Question: Assuming that there's value in all of the textfields and comboboxes. I want that when i click the edit button, there will be a pop up window that will require the users password before enabling the text fields.. is it possible? if yes? what's the code/syntax. Thanks in advance!

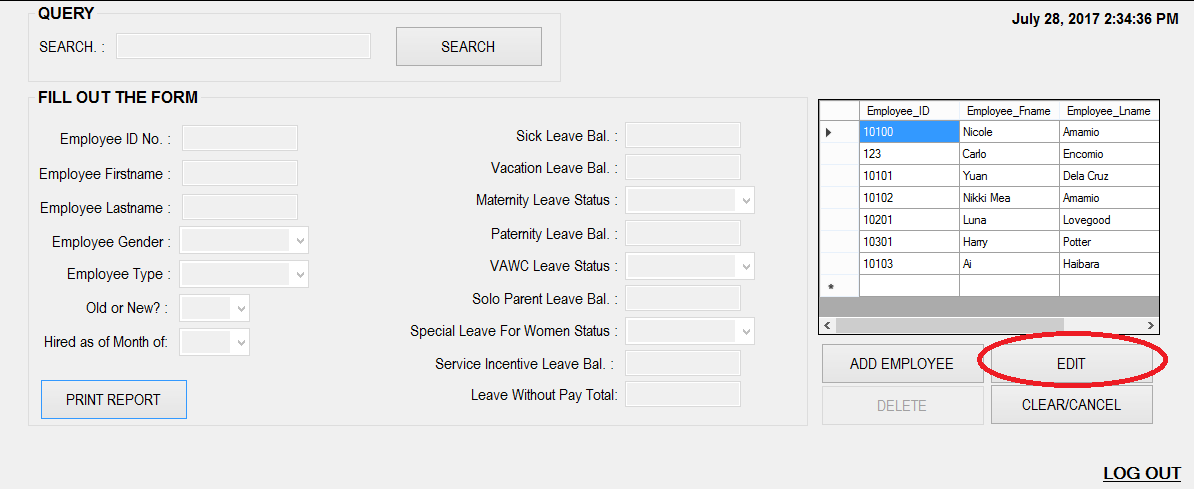
Answer: Yes, it possible, here i used 'Mike' as a username and 'Mike124' as a password, here is the code to do that :
'''
'Here is the click event when the user clicks on the edit button
Private Sub EditBUT_Click(sender As Object, e As EventArgs) Handles EditBUT.Click
RecheckUsername: Dim UserNameInput As String = InputBox("Please enter your username :")
If UserNameInput = "Mike" And UserNameInput <> "" Then
ReheckPassword: Dim PasswordInput As String = InputBox("Please enter your password :")
If PasswordInput = "Mike124" And PasswordInput <> "" Then
'Enable the all the fields here because the username and the password are correct
Else
'The password is wrong
MsgBox("Please check your password and try again")
GoTo ReheckPassword
End If
Else
'The username is wrong
MsgBox("Please check your username and try again")
GoTo RecheckUsername
End If
End Sub
'''
If you want a way to store the username and the password, you can use 'My.Settings.Username' and 'My.Settings.Password', you need to define them in the properties of your solution, just go to the 'Project' tab in the 'Toolbar' and click on 'Properties', then go to the 'Settings' tab and set the 'Username' and the 'Password' variables.